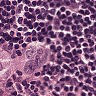
Metastatic tissue present: yes